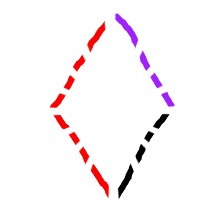
Shape: rhombus